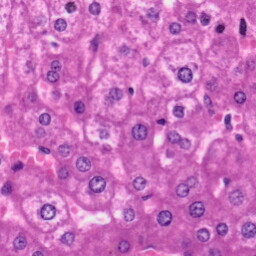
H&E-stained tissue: Liver